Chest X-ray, AP view. Patient: 26 years old, sex M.
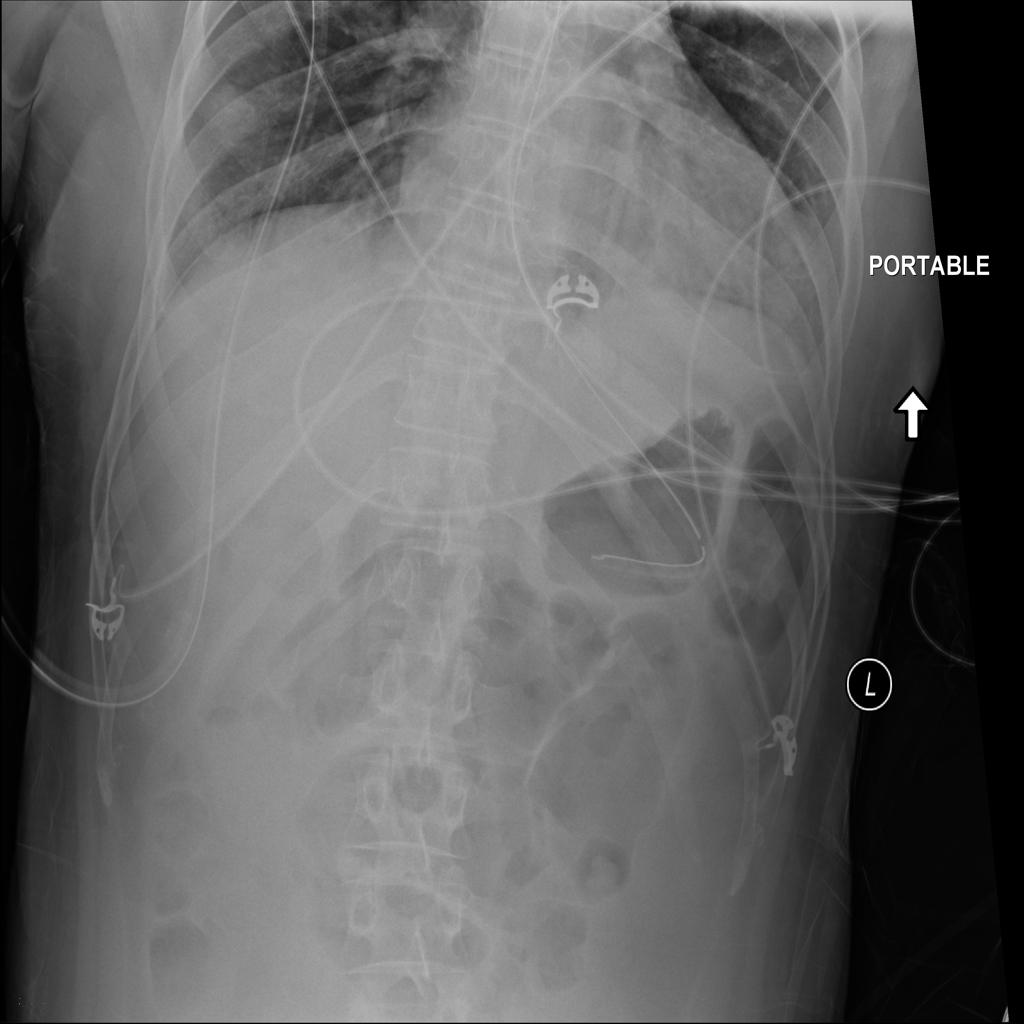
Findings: No Finding